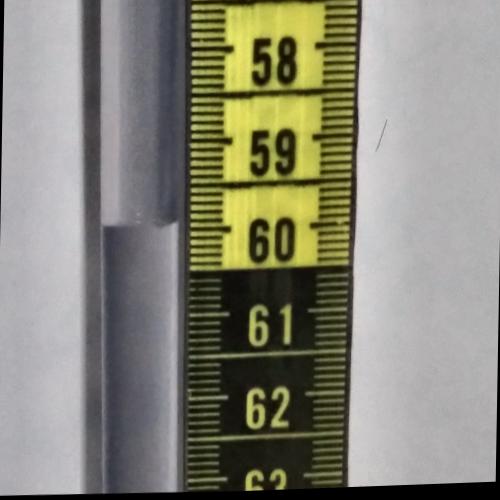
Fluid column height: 59.9 cm